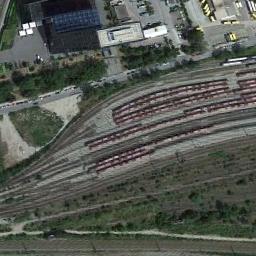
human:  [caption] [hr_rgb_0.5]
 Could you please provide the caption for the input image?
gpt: The railway station is next to some buildings and trees .

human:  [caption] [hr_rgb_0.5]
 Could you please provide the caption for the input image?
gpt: There are many buildings of different shapes and sizes beside the railway station .

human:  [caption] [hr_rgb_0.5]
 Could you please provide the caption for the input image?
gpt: A well-equipped railway station in a good suburb .

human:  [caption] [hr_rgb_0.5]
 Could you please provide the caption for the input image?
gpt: The railway station has lots of railways and some trains and a grass is next to the railway station .

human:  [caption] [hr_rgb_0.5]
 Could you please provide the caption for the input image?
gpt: There are some green bushes and trains beside the railway station .